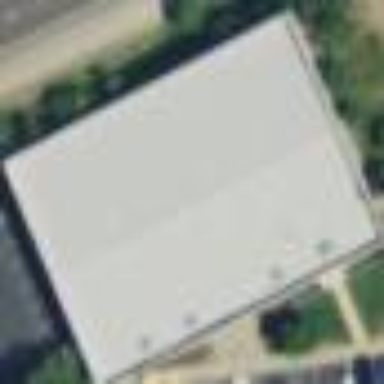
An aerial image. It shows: Veterinary building.